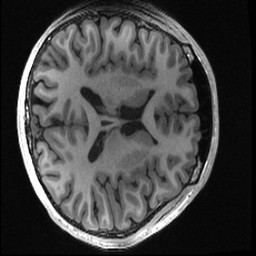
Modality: T1w
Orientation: axial